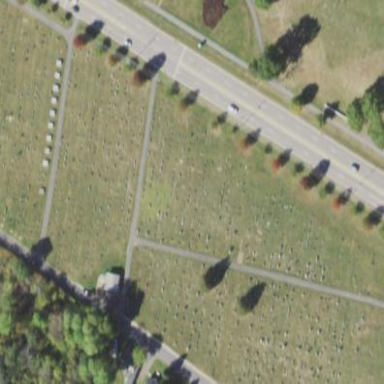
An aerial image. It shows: Cemetery.